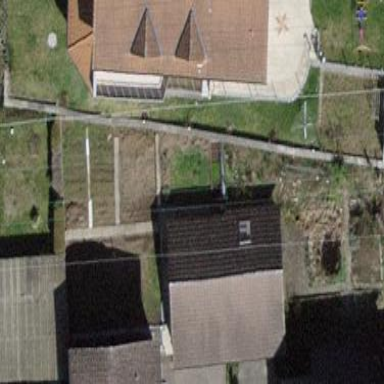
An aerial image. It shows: Group of garages.